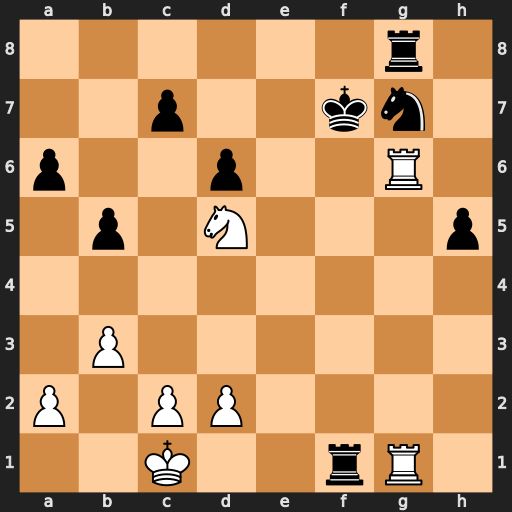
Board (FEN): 6r1/2p2kn1/p2p2R1/1p1N3p/8/1P6/P1PP4/2K2rR1
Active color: w
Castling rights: -
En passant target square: -
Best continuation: Rxf1+ Kxg6 Ne7+ Kh7 Nxg8